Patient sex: M
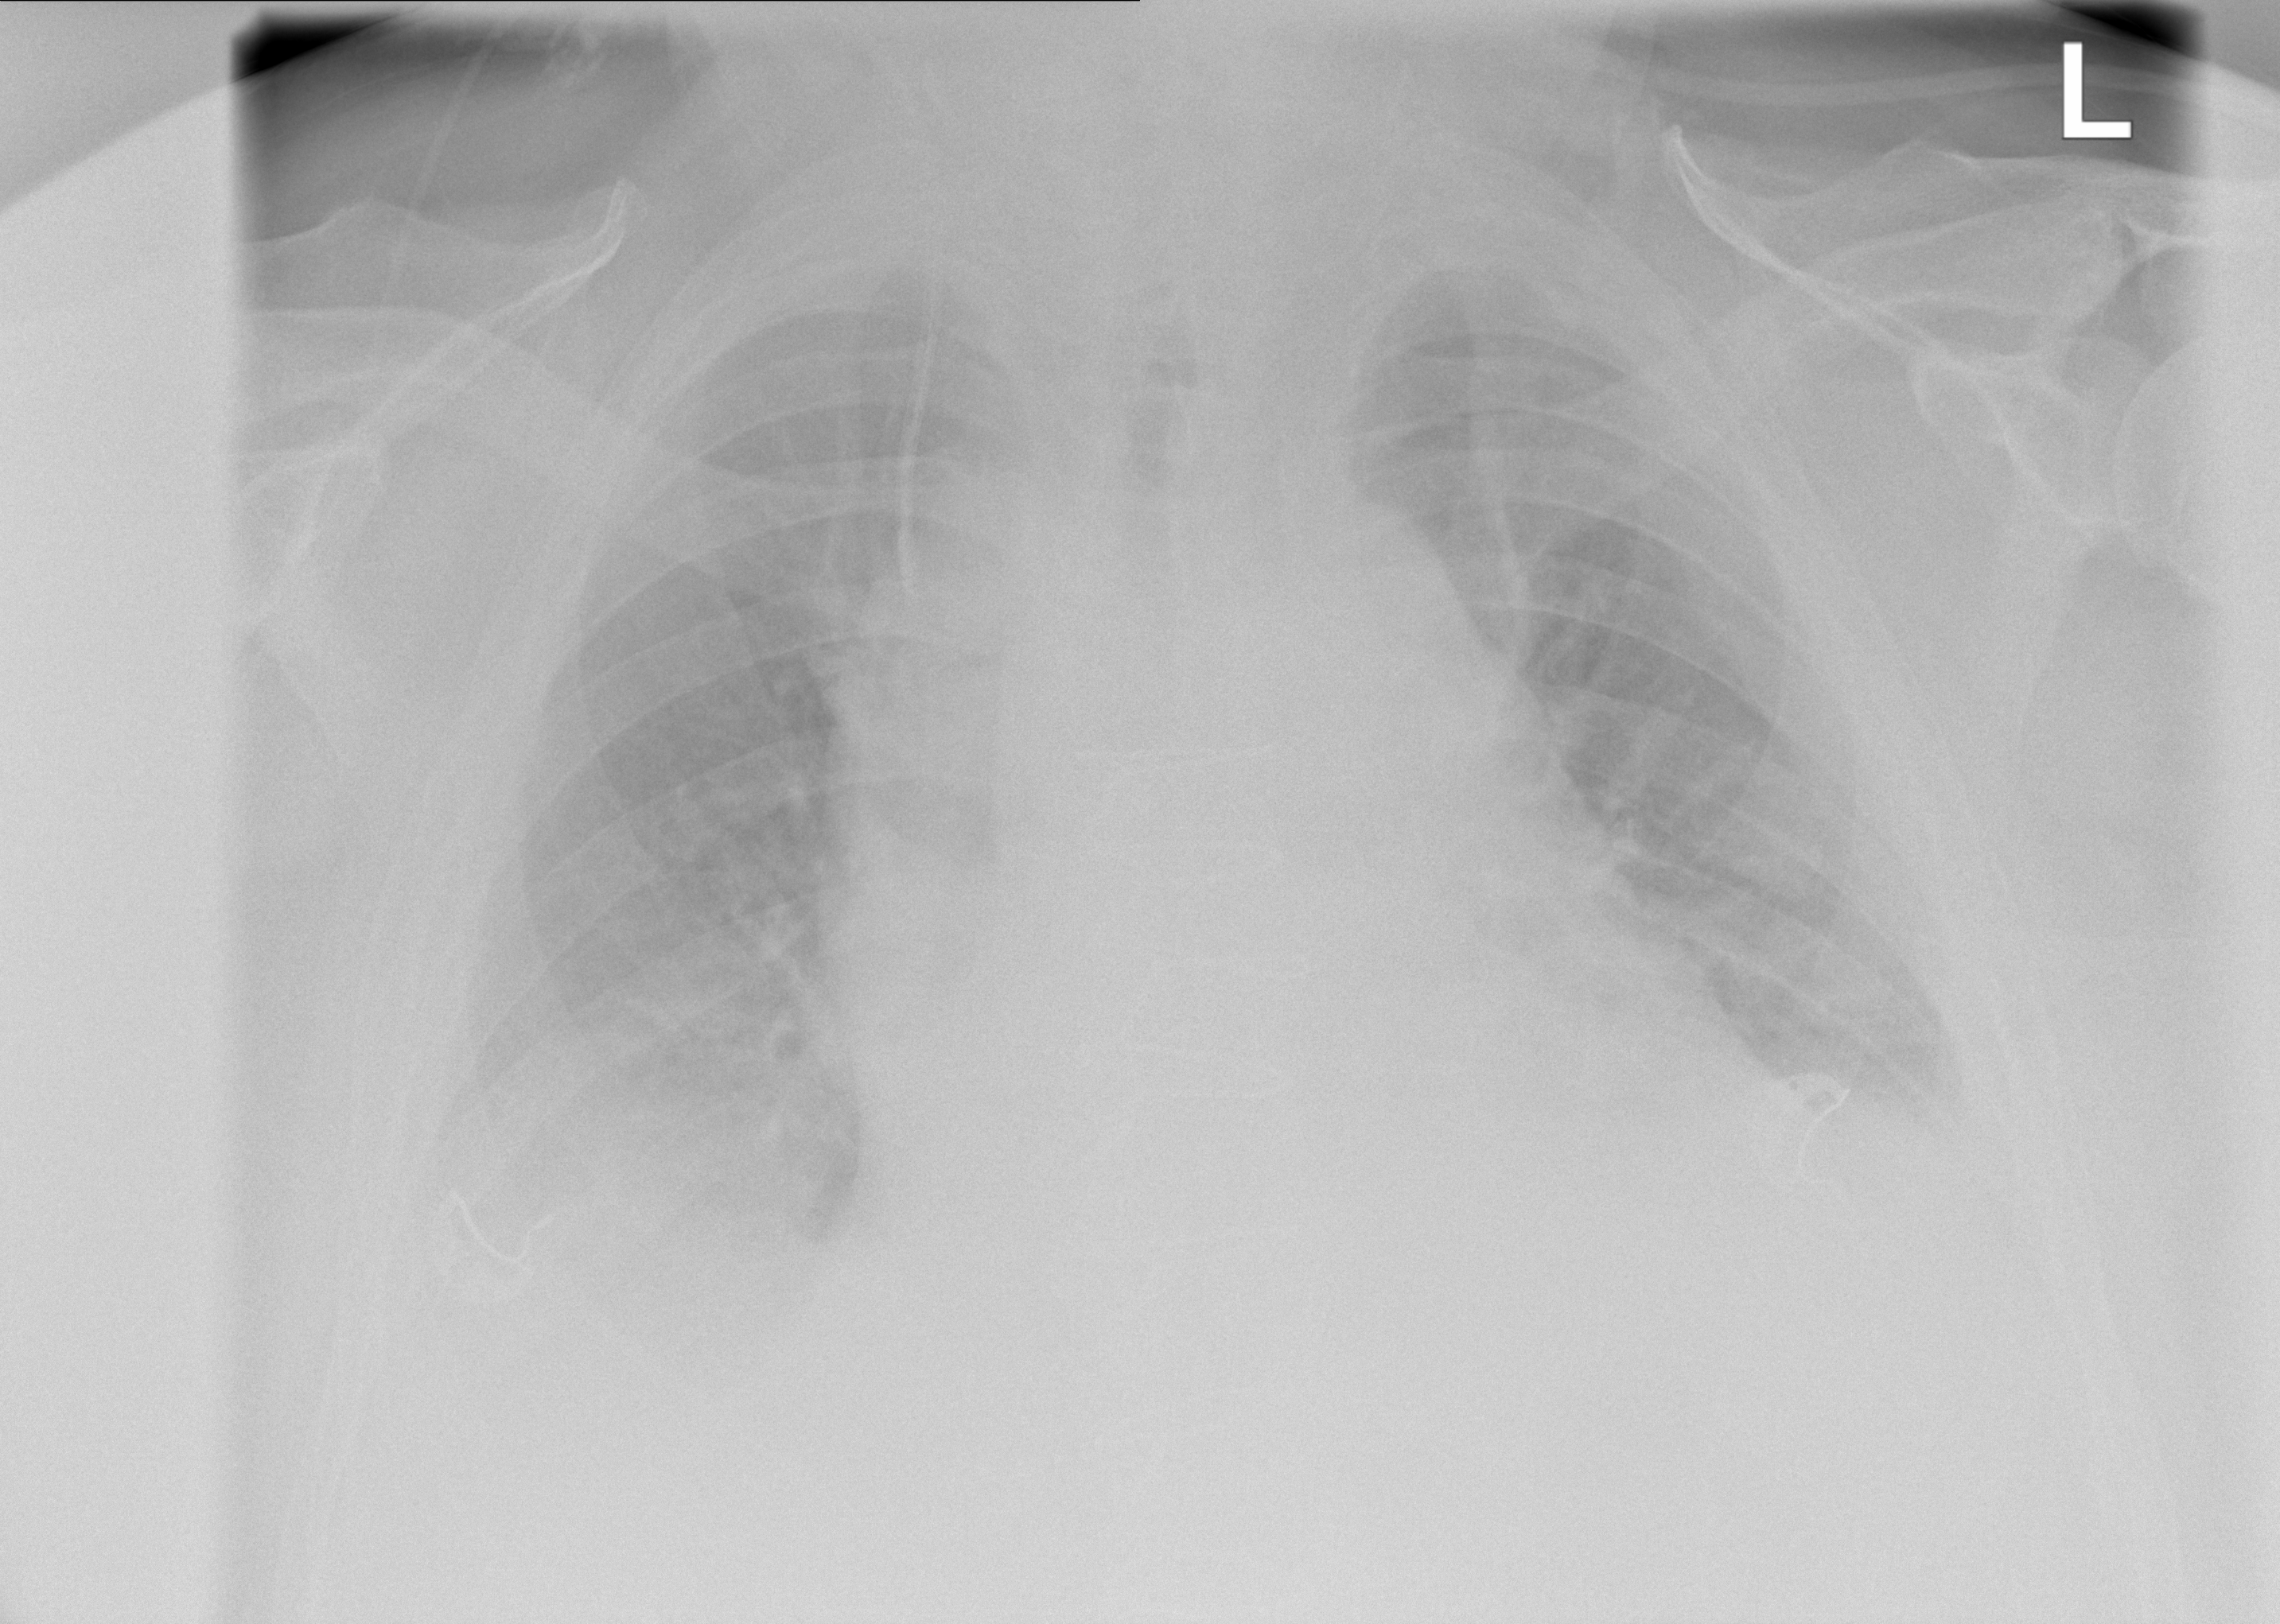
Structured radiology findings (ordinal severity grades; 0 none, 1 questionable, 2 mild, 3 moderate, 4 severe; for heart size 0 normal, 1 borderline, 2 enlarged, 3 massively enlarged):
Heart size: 2
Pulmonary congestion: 2
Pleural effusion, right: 2
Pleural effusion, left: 2
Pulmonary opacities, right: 2
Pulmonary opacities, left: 2
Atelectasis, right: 2
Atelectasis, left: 2